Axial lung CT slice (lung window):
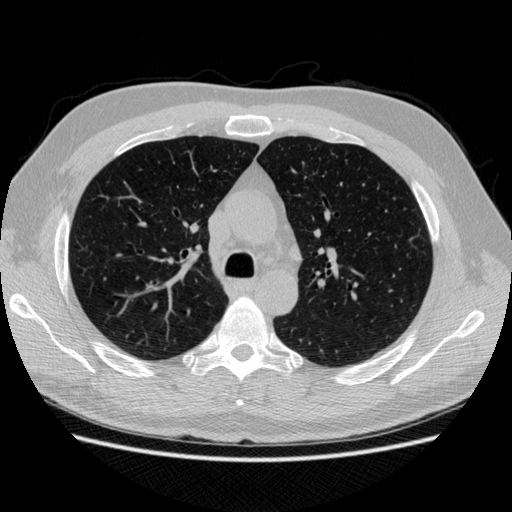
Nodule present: no